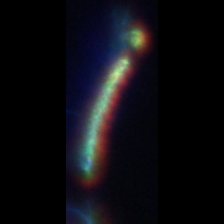
Taxon: Chaetoceros
Group: Diatoms